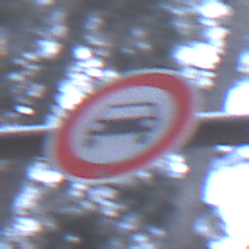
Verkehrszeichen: VerbotKraftwagen
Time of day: MorningAfternoon
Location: Outdoor (Nature)
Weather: Overcast
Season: Winter
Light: Natural